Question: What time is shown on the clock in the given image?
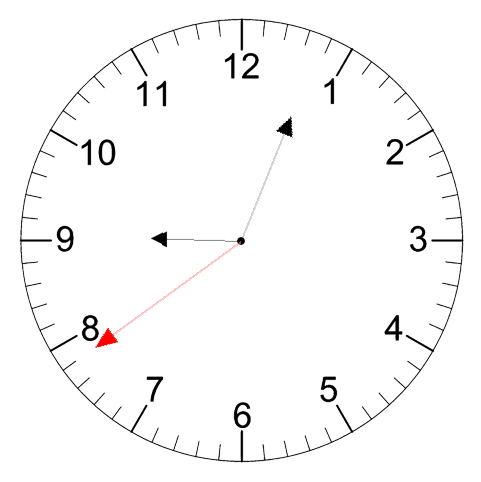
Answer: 09:03:39